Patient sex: M
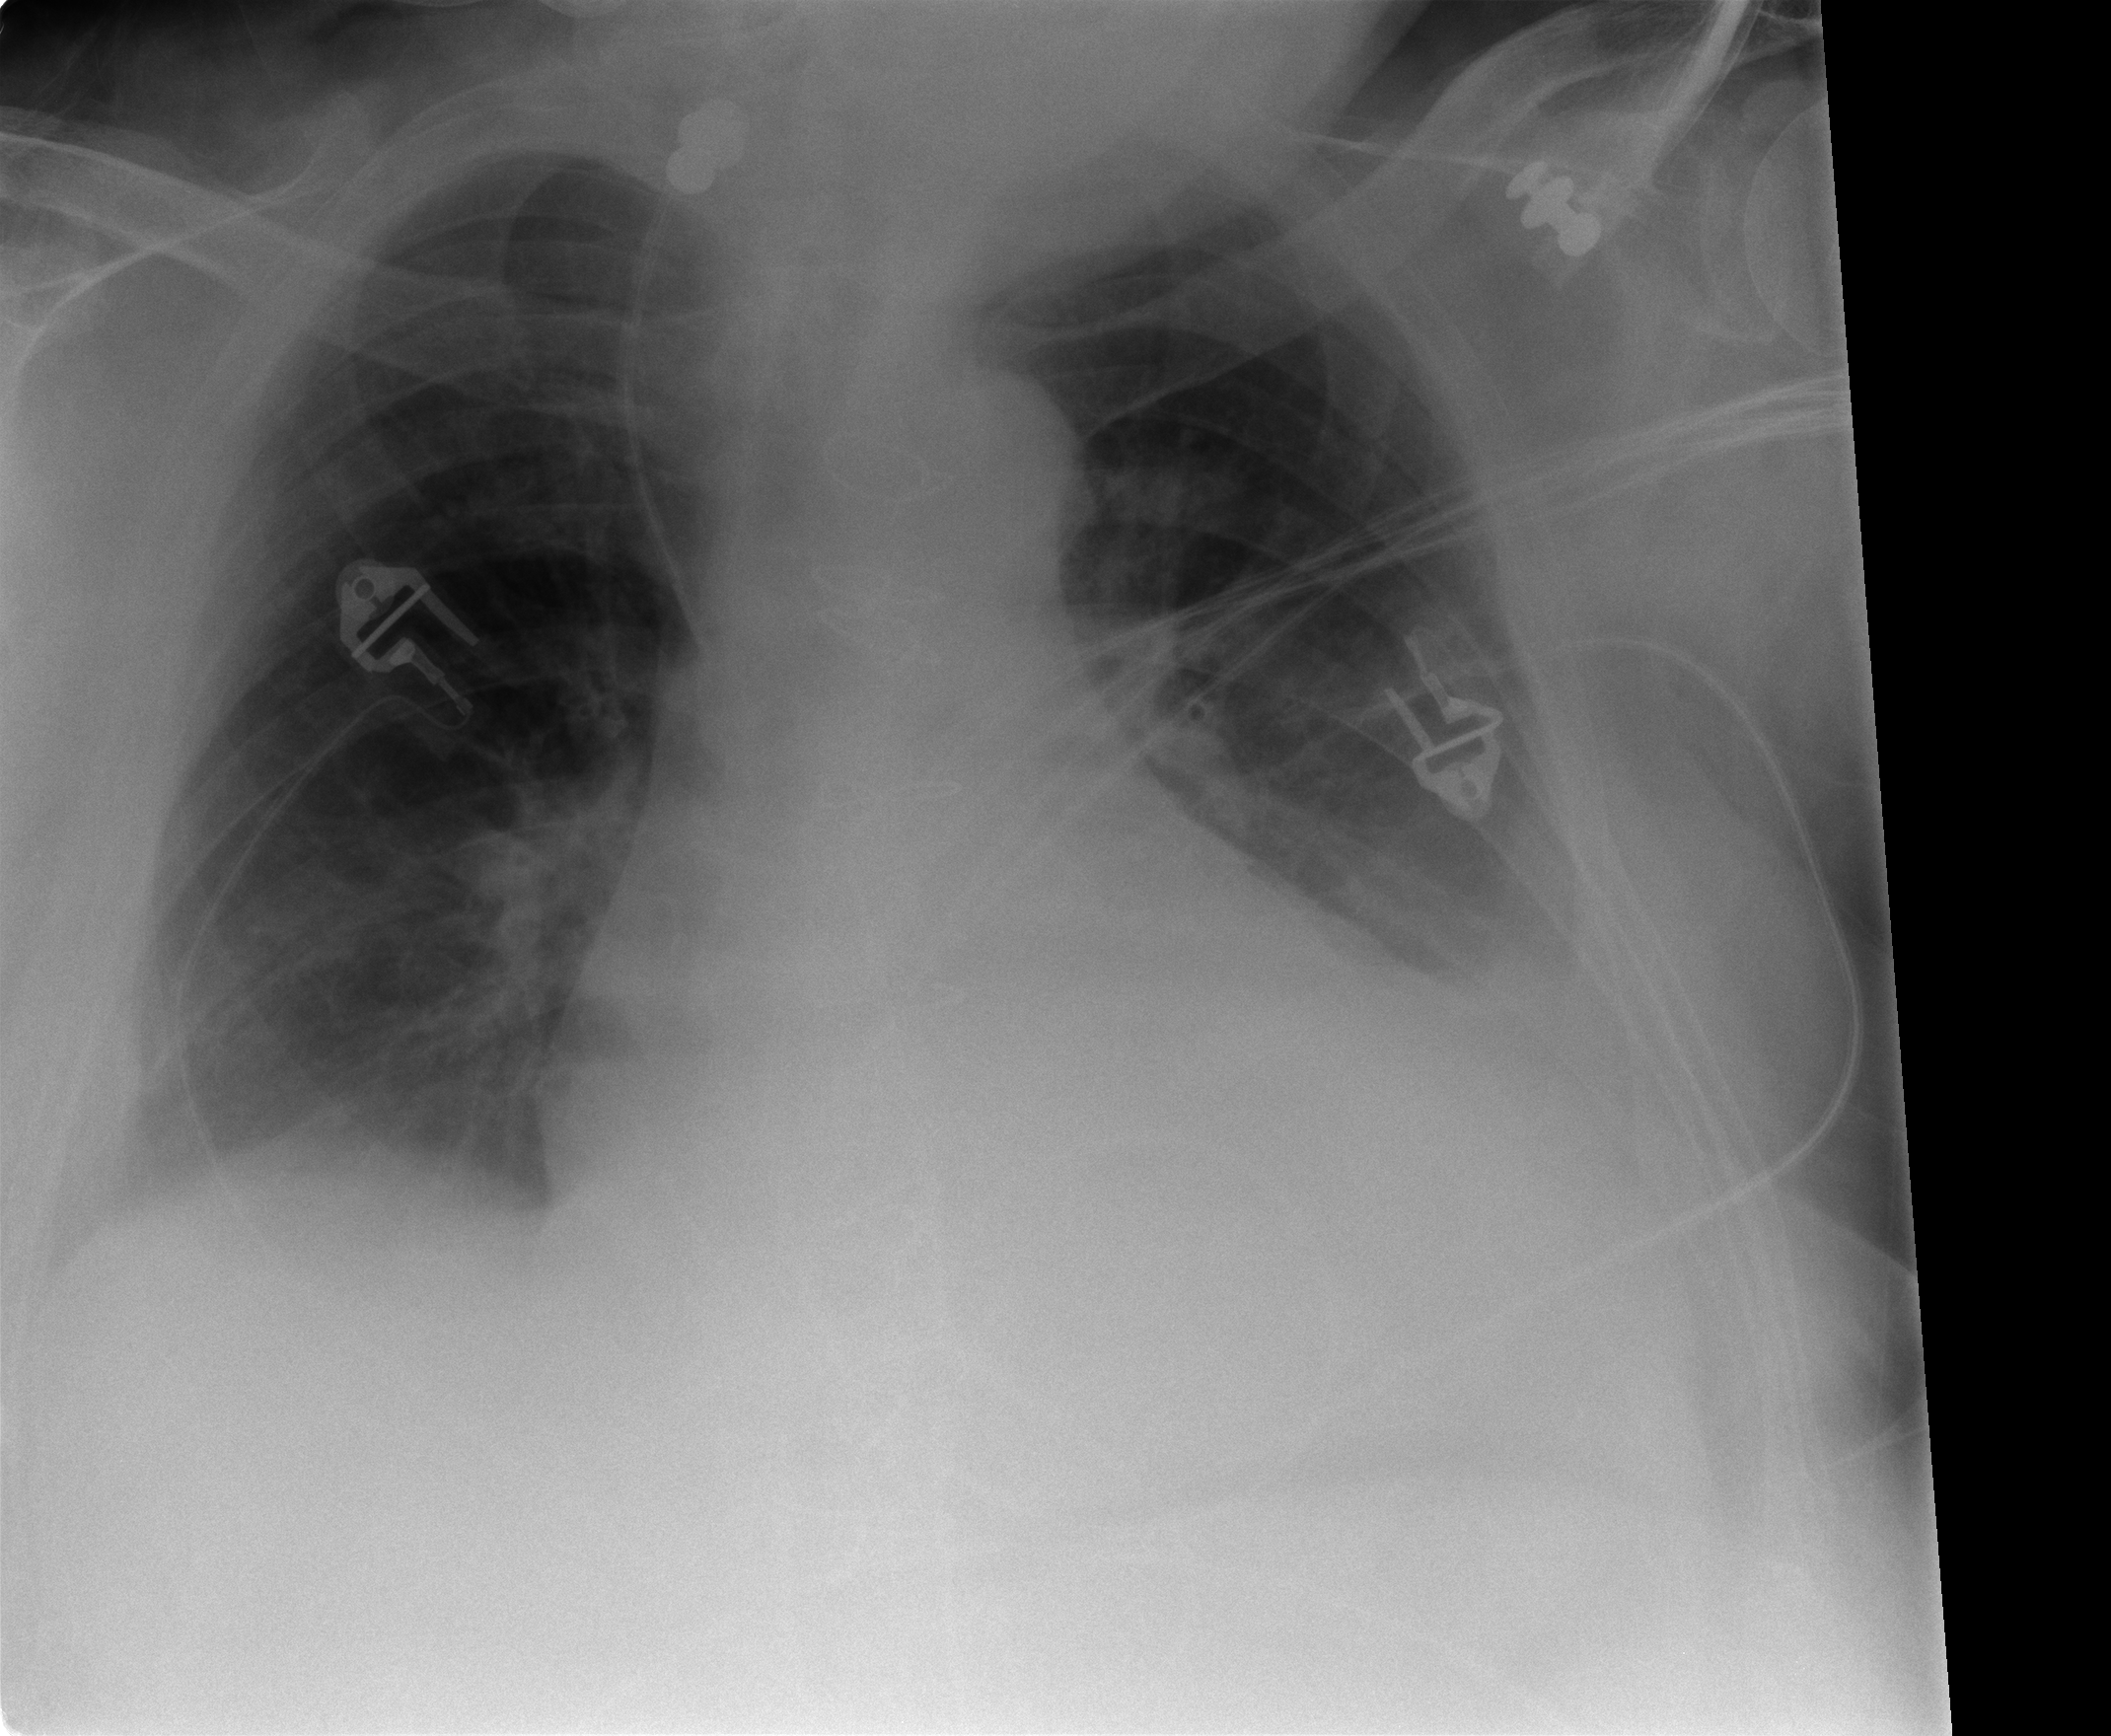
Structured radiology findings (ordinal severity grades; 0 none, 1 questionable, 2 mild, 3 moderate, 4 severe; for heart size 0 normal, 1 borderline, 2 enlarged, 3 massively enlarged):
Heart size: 3
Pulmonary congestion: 1
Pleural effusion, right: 1
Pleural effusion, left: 3
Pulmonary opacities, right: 0
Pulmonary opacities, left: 0
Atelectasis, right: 2
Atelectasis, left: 3